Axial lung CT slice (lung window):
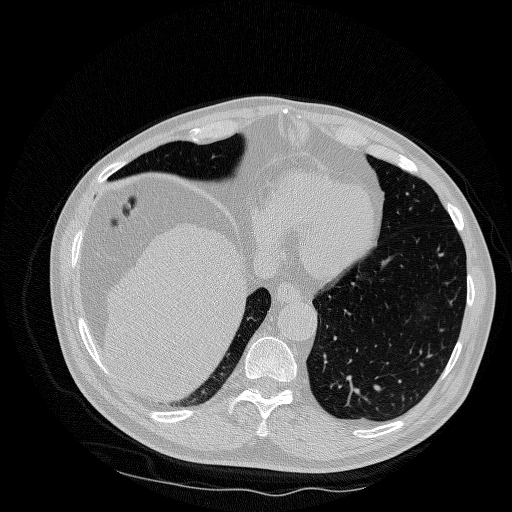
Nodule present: no